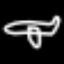
Label: airplane